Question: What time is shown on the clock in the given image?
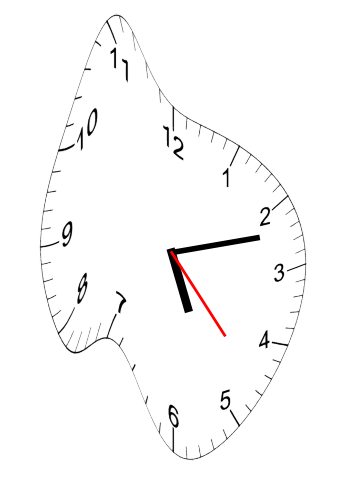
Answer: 05:12:23